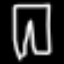
Label: pants